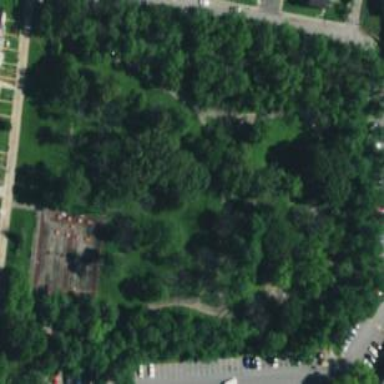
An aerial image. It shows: Park.